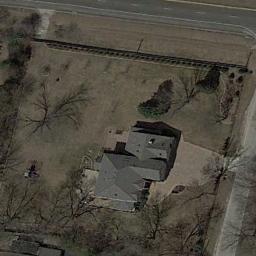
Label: sparse_residential